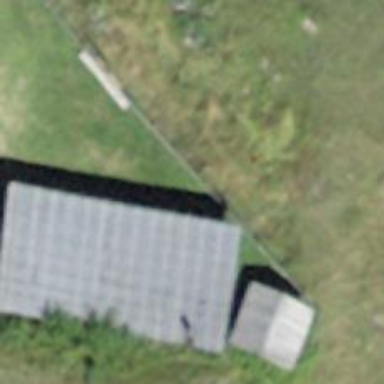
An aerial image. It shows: Garage building.